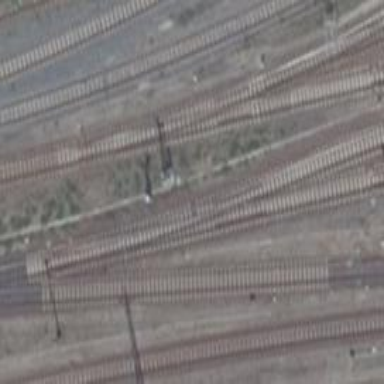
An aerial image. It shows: Abandoned railway.